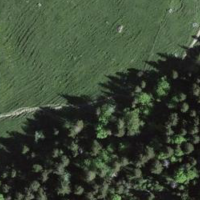
EUNIS habitat code: 44
Species observed at this site:
Petasites albus
Pinus mugo
Cardamine pratensis
Helix pomatia
Taraxacum officinale
Gentiana verna
Deroceras reticulatum
Asplenium viride